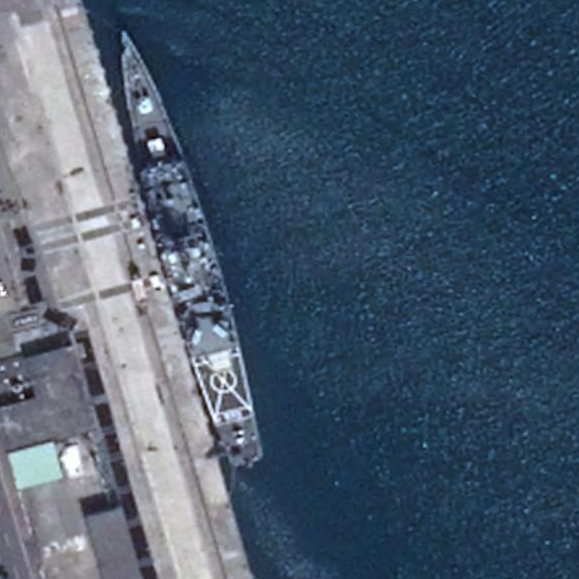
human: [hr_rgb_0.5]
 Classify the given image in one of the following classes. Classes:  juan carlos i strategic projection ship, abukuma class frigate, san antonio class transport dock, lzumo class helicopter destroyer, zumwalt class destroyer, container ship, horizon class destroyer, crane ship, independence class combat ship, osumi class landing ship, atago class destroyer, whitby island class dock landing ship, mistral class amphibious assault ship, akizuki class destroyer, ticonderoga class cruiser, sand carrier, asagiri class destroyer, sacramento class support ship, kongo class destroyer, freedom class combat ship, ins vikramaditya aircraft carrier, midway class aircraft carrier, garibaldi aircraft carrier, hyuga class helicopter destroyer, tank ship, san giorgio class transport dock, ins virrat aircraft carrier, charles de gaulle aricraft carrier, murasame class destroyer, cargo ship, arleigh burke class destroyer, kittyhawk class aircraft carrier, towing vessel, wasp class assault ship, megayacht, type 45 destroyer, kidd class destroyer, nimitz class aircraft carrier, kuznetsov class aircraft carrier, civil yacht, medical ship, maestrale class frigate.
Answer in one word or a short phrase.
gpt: Kidd class destroyer

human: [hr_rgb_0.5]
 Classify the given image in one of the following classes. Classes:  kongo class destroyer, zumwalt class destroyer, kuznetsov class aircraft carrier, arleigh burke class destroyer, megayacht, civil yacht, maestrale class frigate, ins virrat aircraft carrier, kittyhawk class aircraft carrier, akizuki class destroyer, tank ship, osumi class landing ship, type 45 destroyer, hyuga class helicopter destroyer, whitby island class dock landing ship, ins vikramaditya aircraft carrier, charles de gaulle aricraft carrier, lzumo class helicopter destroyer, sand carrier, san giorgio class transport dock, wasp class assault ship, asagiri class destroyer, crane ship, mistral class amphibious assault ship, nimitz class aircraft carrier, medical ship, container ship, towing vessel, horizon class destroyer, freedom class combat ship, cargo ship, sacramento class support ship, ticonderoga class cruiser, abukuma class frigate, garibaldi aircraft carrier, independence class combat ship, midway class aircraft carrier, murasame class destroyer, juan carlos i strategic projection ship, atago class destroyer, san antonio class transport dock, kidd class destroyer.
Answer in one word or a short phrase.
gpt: Kidd class destroyer